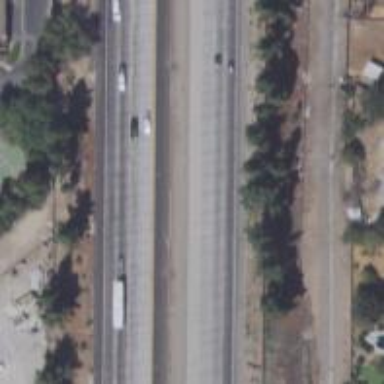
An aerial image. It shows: Motorway.